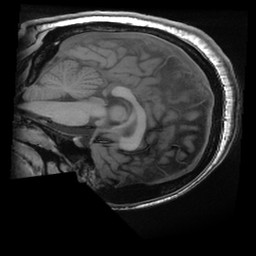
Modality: T1w
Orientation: sagittal
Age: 22
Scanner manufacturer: ge
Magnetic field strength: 3 T
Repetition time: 0.008404 s
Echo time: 0.003176 s